Question: i have made a simple dialog activity in android for learning purpose and make a custom dialogbox and shown in another activity all is going well ,the only problem is background image i have put doesn't shown in whole Dialogbox background..but it also show a white background as a corner,Here i have put a screen so that my problem will be clear..!
my image:

My code is:
'''
<?xml version="1.0" encoding="utf-8"?>
<LinearLayout xmlns:android="http://schemas.android.com/apk/res/android"
android:layout_width="fill_parent"
android:layout_height="fill_parent"
android:background="#<PHONE>"
android:gravity="center"
android:orientation="vertical" >
<LinearLayout
android:layout_width="fill_parent"
android:layout_height="wrap_content"
android:layout_gravity="center"
android:layout_marginLeft="40dp"
android:layout_marginRight="40dp"
android:background="@drawable/bg_dilog"
android:orientation="vertical" >
<ImageView
android:id="@+id/dialog_close"
android:layout_width="wrap_content"
android:layout_height="wrap_content"
android:layout_gravity="right"
android:layout_marginRight="5dp"
android:layout_marginTop="5dp"
android:background="@drawable/btn_close_38" />
<LinearLayout
android:layout_width="fill_parent"
android:layout_height="wrap_content"
android:orientation="vertical"
android:paddingBottom="20dp"
android:paddingLeft="30dp"
android:paddingRight="30dp" >
<TextView
android:id="@+id/textView1"
android:layout_width="fill_parent"
android:layout_height="wrap_content"
android:gravity="center"
android:text="Login"
android:textAppearance="?android:attr/textAppearanceLarge"
android:textColor="#202425" />
<Button
android:id="@+id/usernm"
android:layout_width="wrap_content"
android:layout_height="32dp"
android:layout_marginTop="5dp"
android:background="@drawable/text_box"
android:gravity="center"
android:hint="Please enter your client number"
android:textSize="12dp" />
<Button
android:id="@+id/pwd"
android:layout_width="wrap_content"
android:layout_height="31dp"
android:layout_marginTop="5dp"
android:background="@drawable/text_box"
android:gravity="center"
android:hint="Please password"
android:padding="5dp"
android:textSize="12dp" />
<LinearLayout
android:layout_width="wrap_content"
android:layout_height="wrap_content"
android:orientation="horizontal" >
<TextView
android:layout_width="wrap_content"
android:layout_height="wrap_content"
android:layout_marginLeft="15dp"
android:textColor="#6e6d6c"
android:layout_marginTop="7dp"
android:text="Remember me" />
<ImageView
android:id="@+id/chk_login"
android:layout_width="wrap_content"
android:layout_height="wrap_content"
android:layout_marginLeft="7dp"
android:background="@drawable/checkbox"
android:textColor="#000000" />
</LinearLayout>
<Button
android:id="@+id/login"
android:layout_width="fill_parent"
android:layout_height="wrap_content"
android:layout_marginBottom="10dp"
android:layout_marginTop="5dp"
android:background="@drawable/btn_small"
android:gravity="center"
android:text="Login"
android:textColor="#f6f1eb"
android:textStyle="bold" />
</LinearLayout>
</LinearLayout>
</LinearLayout>
'''
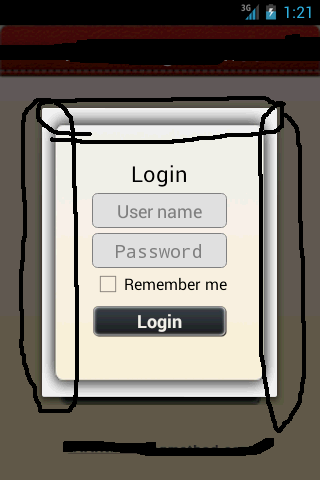
Answer: Try to call in your dialog constructor:
'''
getWindow().setBackgroundDrawableResource(android.R.color.transparent);
'''